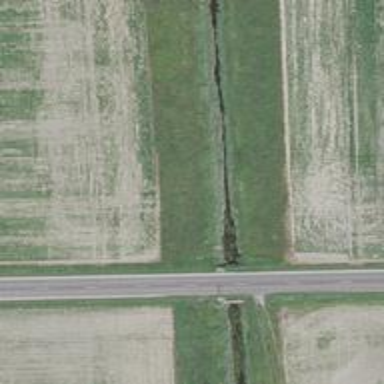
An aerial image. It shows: Culvert tunnel.